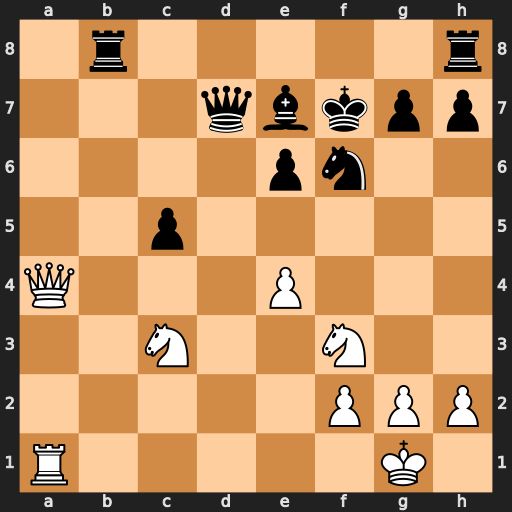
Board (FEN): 1r5r/3qbkpp/4pn2/2p5/Q3P3/2N2N2/5PPP/R5K1
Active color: w
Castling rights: -
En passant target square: -
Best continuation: Ne5+ Ke8 Nxd7